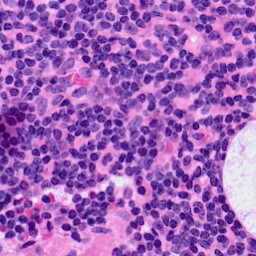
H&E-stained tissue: LymphNode